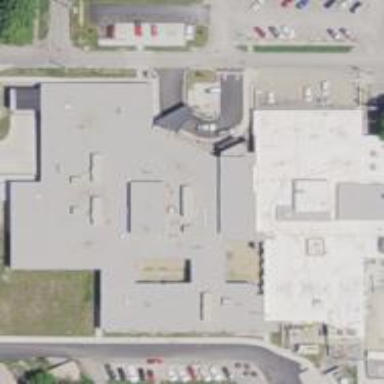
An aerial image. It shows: Hospital building.